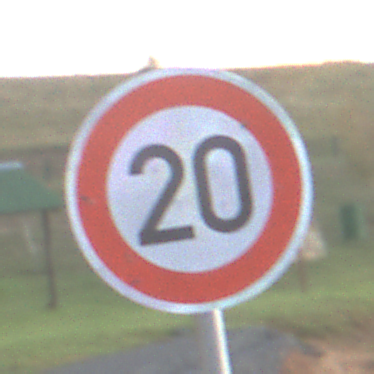
Verkehrszeichen: Geschwindigkeit20
Umgebung: Outdoor, RoadRail
Tageszeit: SunriseSunset
Wetter: PartlyCloudy
Licht: Natural
Jahreszeit: NotSpecified
Kontrast: LowContrast